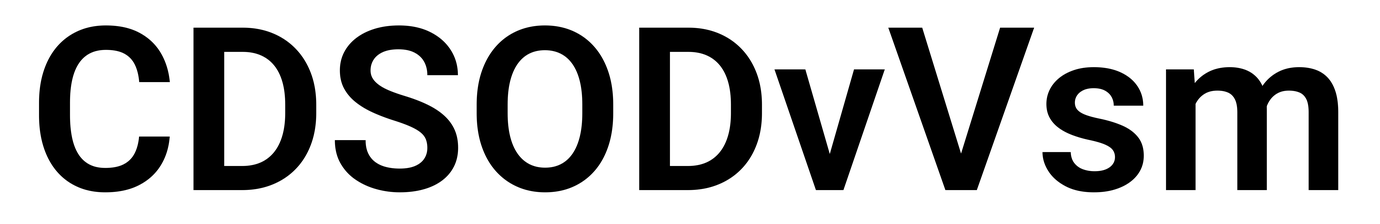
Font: Roboto_SemiBold